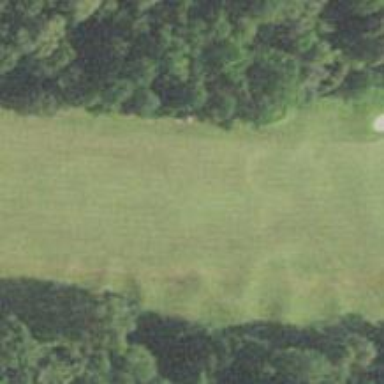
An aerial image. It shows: View of golf hole.